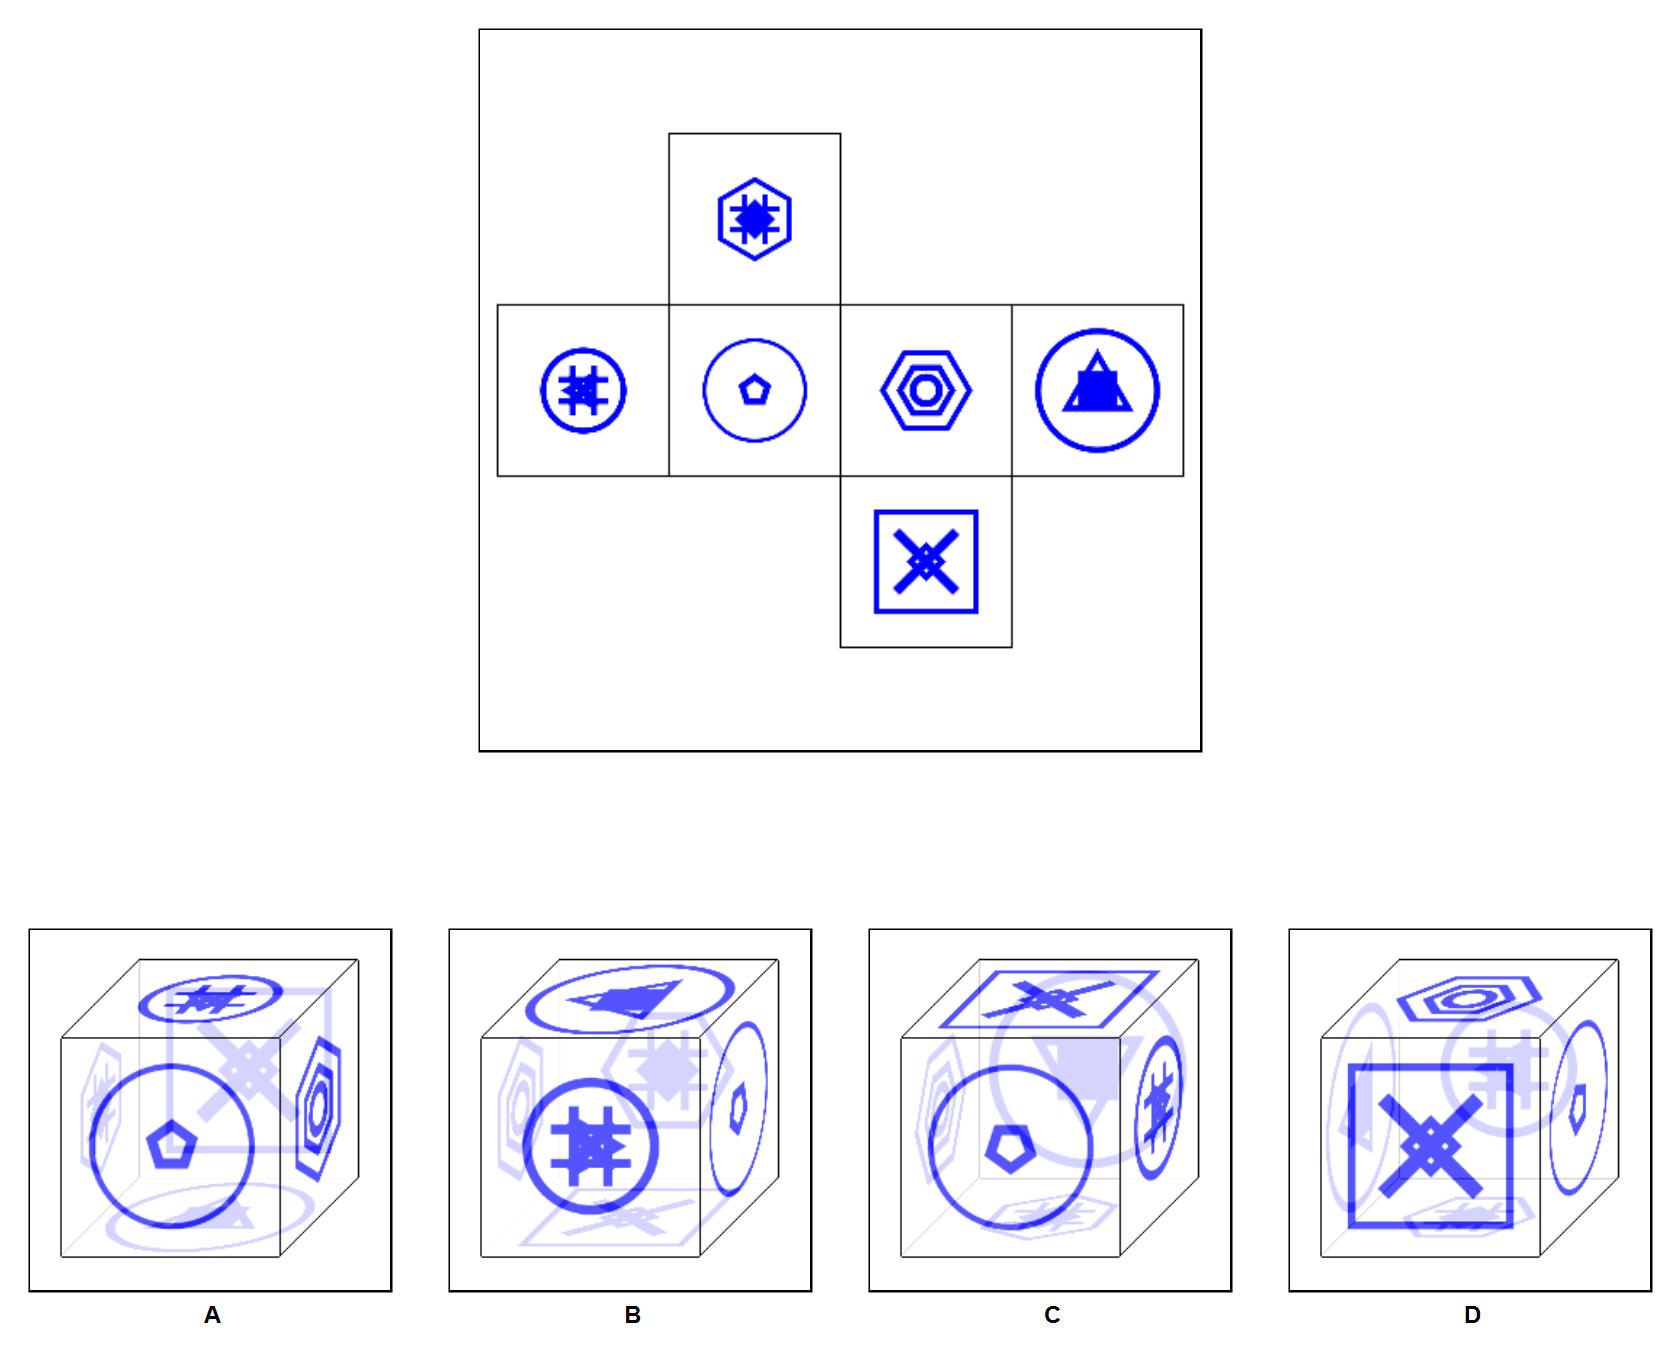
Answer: C